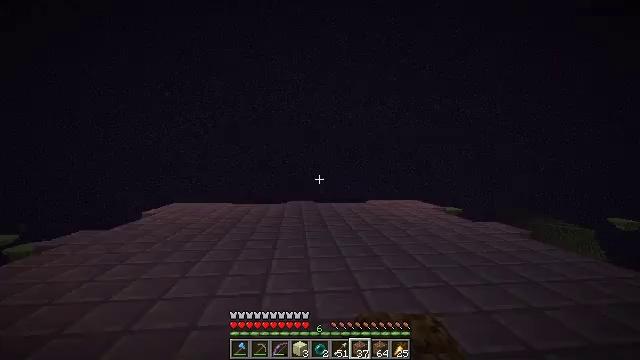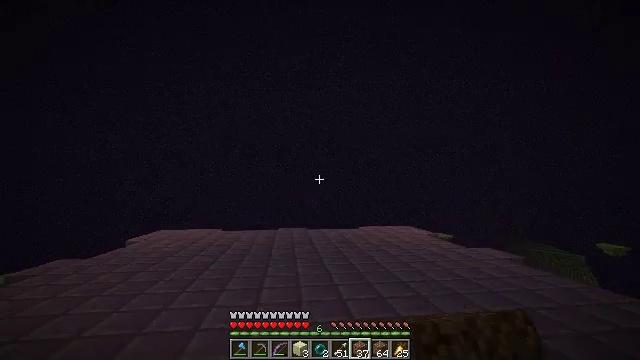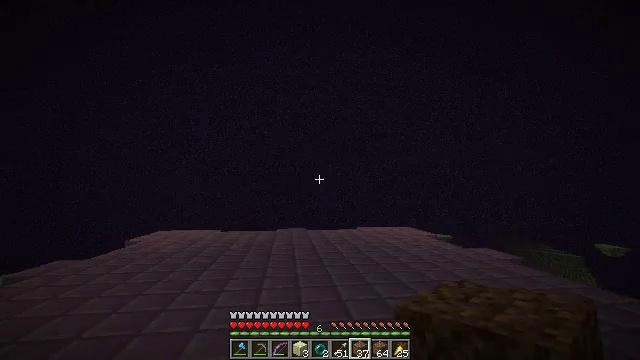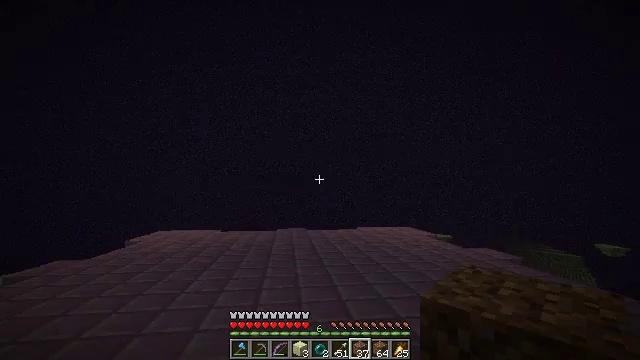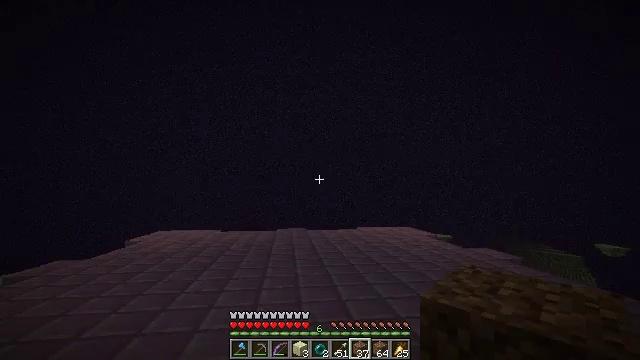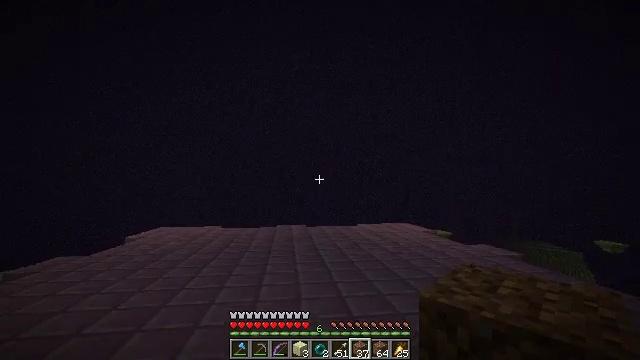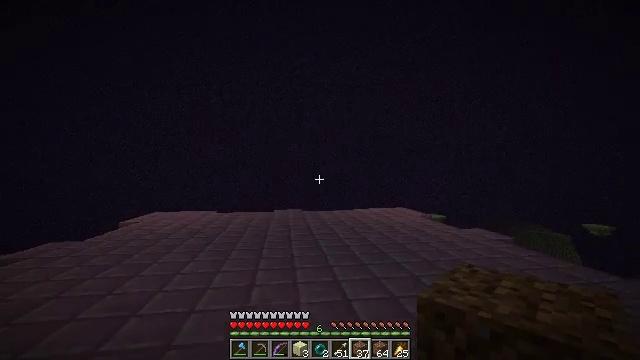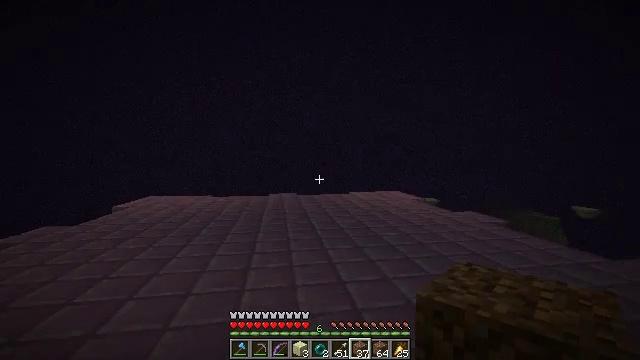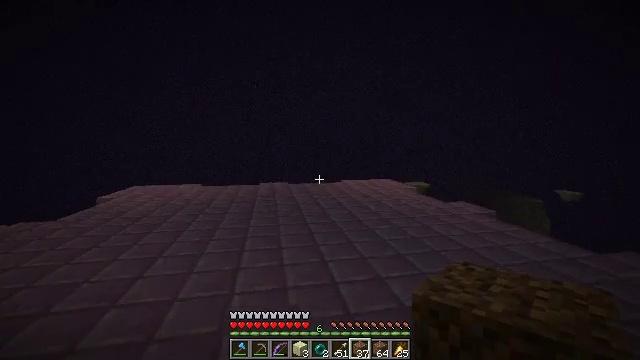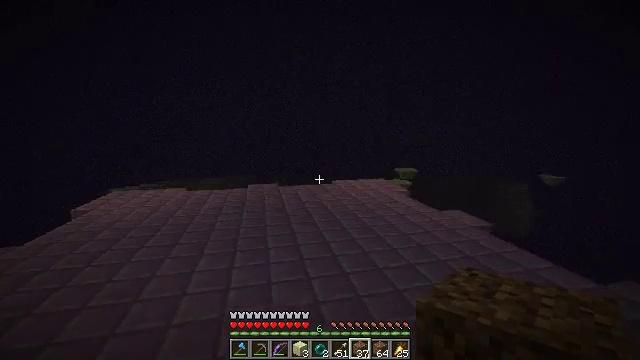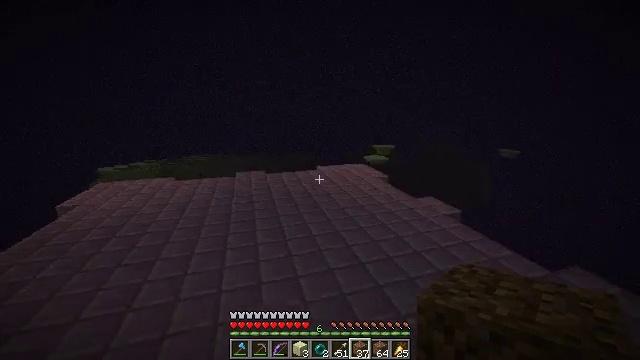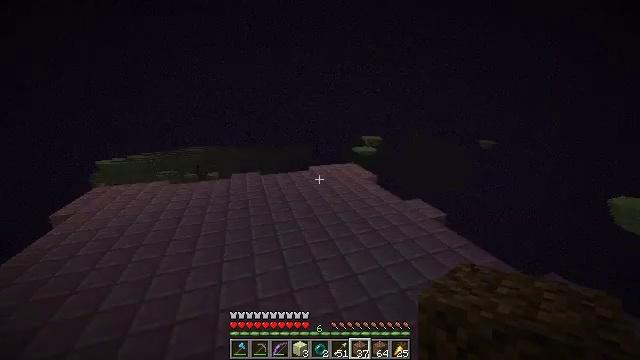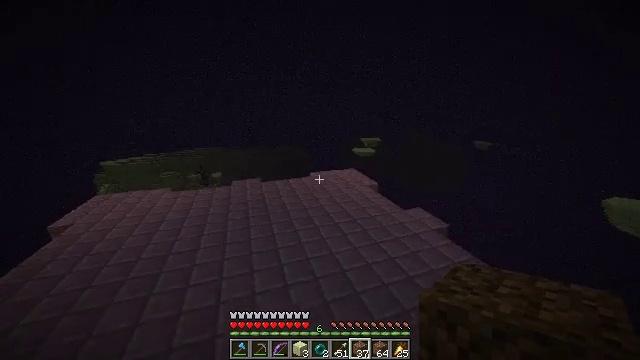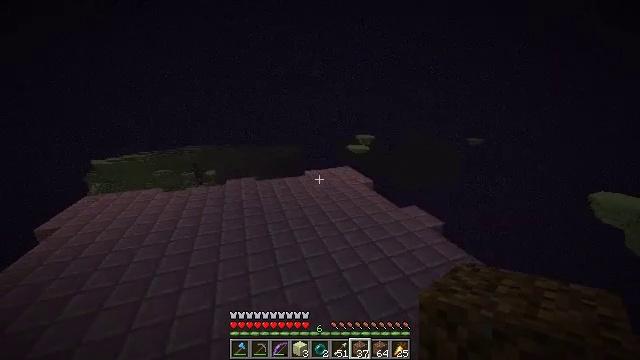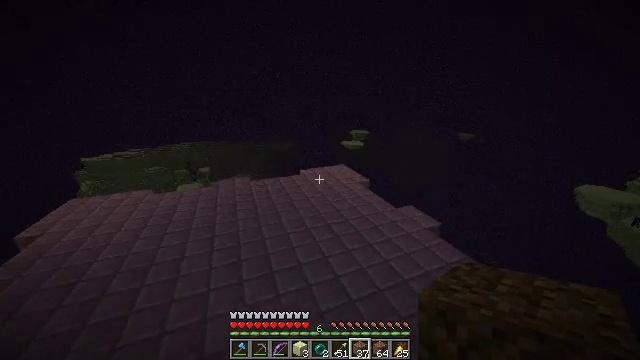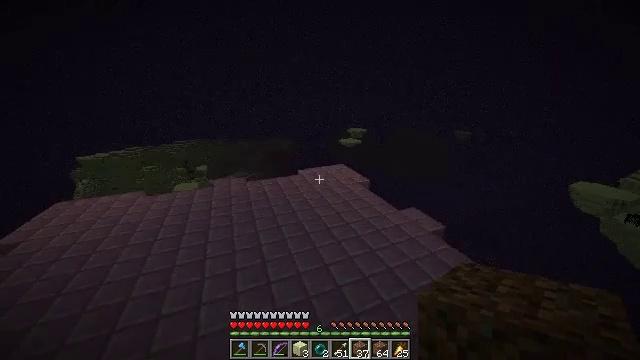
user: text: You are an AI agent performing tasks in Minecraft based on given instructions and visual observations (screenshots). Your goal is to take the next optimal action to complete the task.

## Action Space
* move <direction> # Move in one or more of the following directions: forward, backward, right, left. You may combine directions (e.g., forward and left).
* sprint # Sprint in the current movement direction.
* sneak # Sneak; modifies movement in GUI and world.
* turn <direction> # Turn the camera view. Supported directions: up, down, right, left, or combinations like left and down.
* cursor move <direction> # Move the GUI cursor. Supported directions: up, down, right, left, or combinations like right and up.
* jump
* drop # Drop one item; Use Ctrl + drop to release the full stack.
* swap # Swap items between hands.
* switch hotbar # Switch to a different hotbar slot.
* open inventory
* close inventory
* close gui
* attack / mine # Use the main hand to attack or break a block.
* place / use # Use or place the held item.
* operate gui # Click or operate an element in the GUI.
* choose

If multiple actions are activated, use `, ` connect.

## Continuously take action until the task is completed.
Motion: motion action
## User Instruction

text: Mine the purpur block.
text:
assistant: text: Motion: sneak, turn right and up
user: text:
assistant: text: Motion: sneak
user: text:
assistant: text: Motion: sneak
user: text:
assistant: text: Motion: sneak
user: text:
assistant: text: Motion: move forward, sneak
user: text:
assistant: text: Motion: move forward, sneak, turn down
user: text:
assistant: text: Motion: move forward, turn right and down
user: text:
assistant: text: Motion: move forward, turn right and down
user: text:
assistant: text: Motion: move forward, sprint, turn right and down, jump
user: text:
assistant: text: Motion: move forward, sprint, turn right and down, jump
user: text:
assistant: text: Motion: move forward, sprint, turn right and down, jump
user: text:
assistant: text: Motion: move forward, sprint, jump
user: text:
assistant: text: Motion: move forward, sprint, turn right, jump
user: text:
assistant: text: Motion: move forward, sprint, turn right and down, jump
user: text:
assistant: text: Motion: move forward, sprint, jump
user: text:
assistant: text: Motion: move forward, sprint, jump
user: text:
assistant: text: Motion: move forward, sprint, jump
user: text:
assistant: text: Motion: move forward, sprint, jump
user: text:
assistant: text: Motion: move forward, sprint, jump
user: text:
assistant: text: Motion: move forward, sprint, turn left, jump
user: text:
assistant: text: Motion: move forward, sprint, turn left, jump
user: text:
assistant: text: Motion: move forward, sprint, jump
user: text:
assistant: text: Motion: move forward, sprint, jump
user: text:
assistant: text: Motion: move forward, sprint, jump
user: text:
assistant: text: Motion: move forward, sprint, jump
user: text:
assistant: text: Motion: move forward, sprint, jump
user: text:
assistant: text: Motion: move forward, sprint, turn down, jump
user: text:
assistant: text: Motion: move forward, sprint, jump
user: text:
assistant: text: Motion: move forward, sprint
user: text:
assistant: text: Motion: move forward, sprint